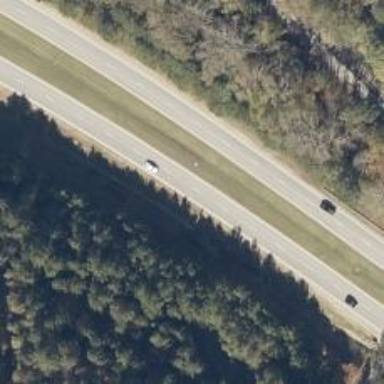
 surfaced with asphalt. It is classified as trunk highway."